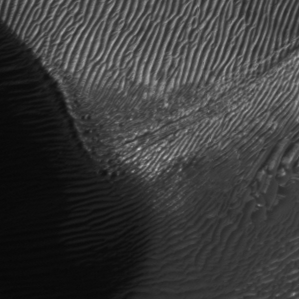
Label: frost